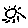
Label: sun